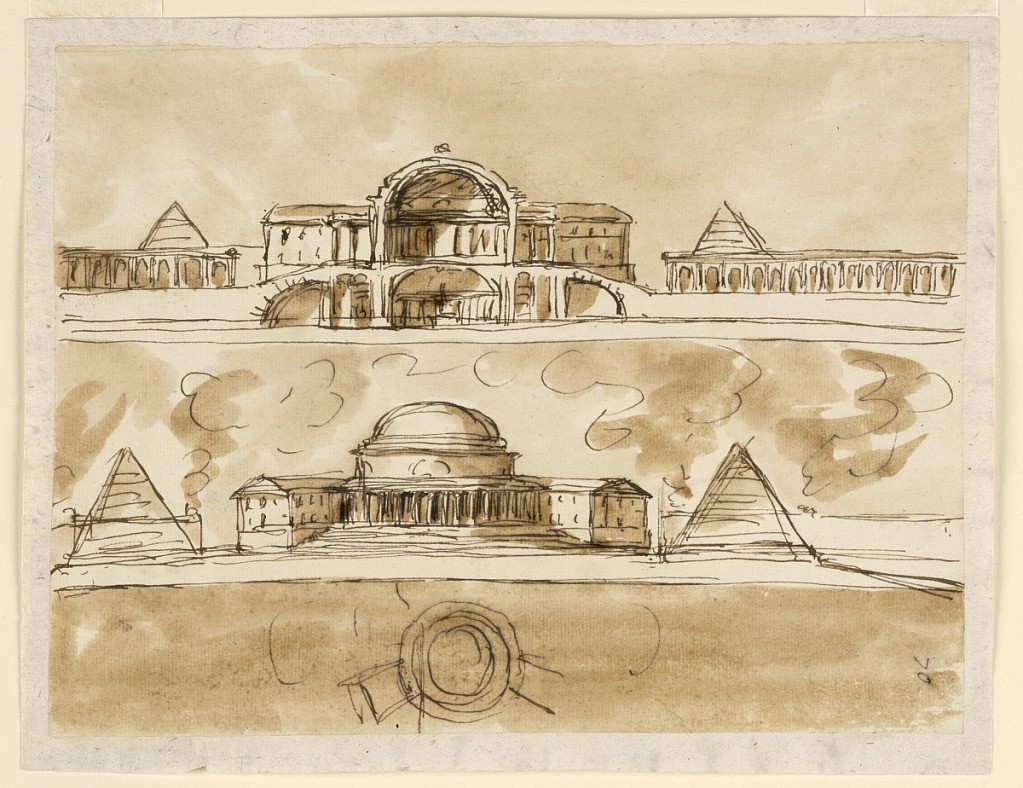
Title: Three Mausoleums
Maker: Giuseppe Barberi, Italian, 1746–1809
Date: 1795
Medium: Pen and brown ink, brush and brown wash on lined off-white laid paper
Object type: Drawing
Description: Top: the section of the central building flanked by colonnades. The interior of the building is divided into two stories, the lower one including the rooms below the staircase. The pyramids rise above the side ends of the colonnades. Center: the elevation of the central building flanked by pryamids. Colonnades have taken the place of the porticoes. Bottom: a rough plan of the building providing only for two rings.